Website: home-depot
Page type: customer-info-address
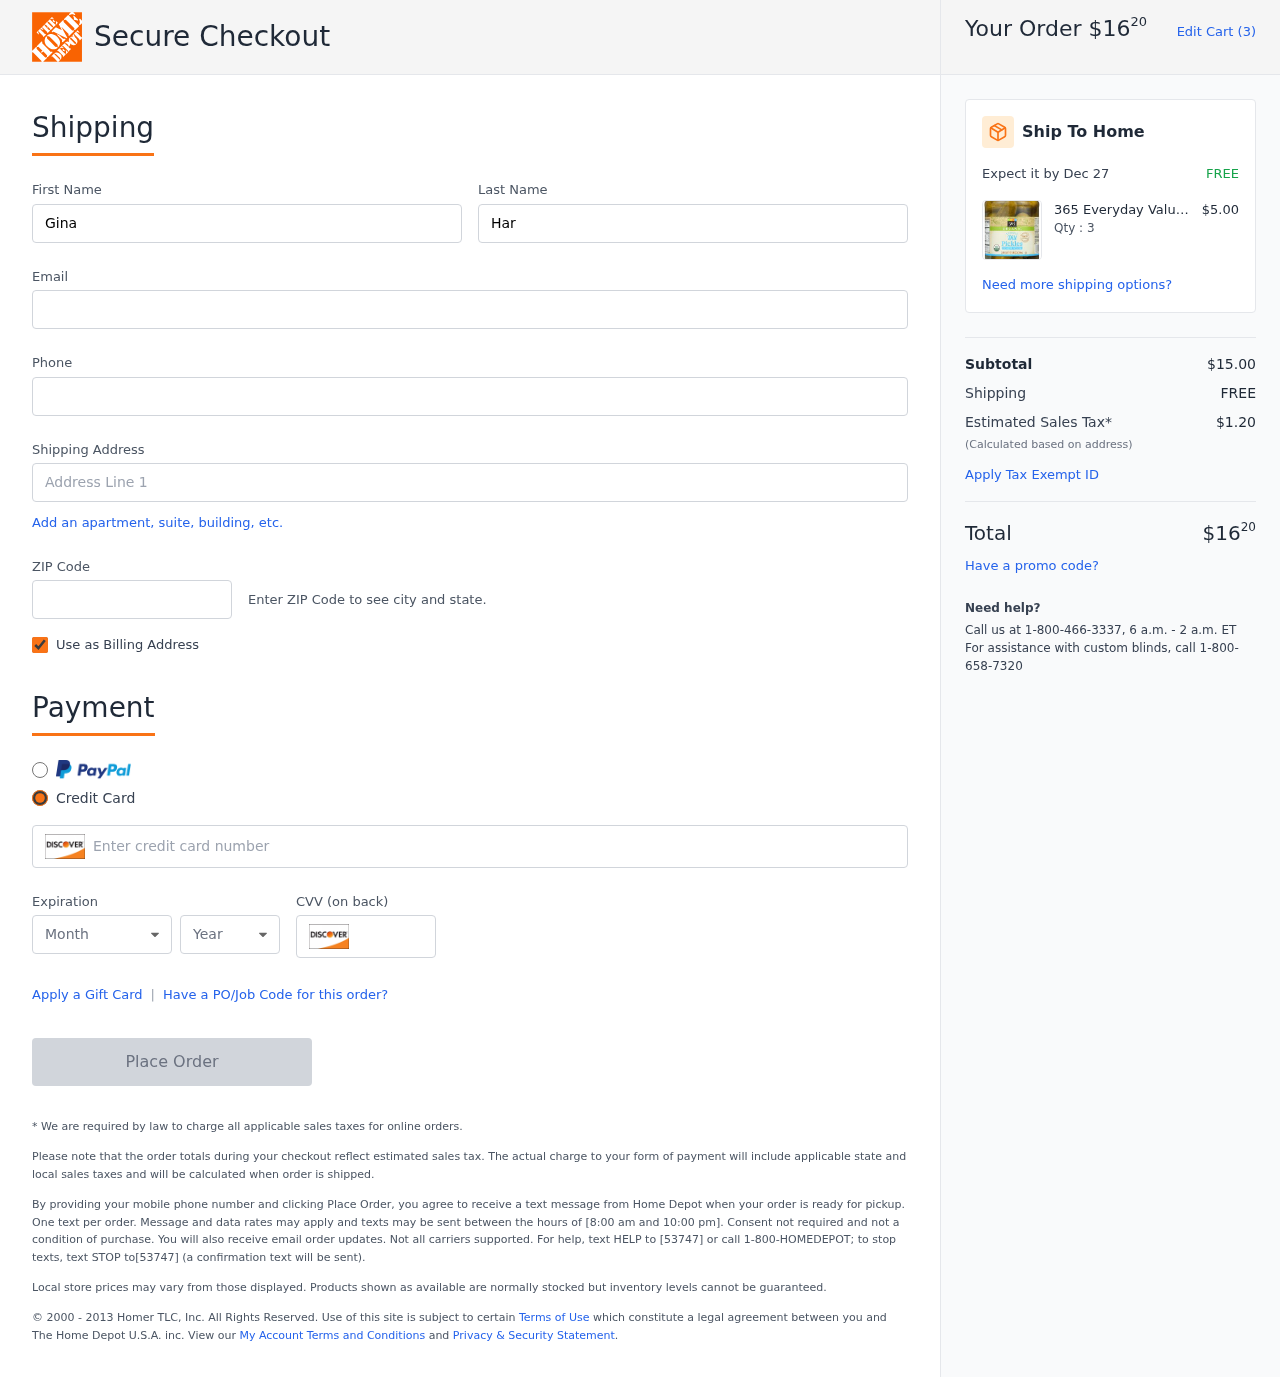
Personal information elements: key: PII_CARD_CVV
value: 171
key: PII_CARD_EXPIRY_MONTH
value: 01
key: PII_CARD_EXPIRY_YEAR
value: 28
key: PII_CARD_NUMBER
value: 6517 1858 1047 3647
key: PII_EMAIL
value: gina.harrison@yahoo.com
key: PII_FIRSTNAME
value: Gina
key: PII_LASTNAME
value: Harrison
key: PII_PHONE
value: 3165488078
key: PII_POSTCODE
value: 68777
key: PII_STREET
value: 7226 Gloria Mews Suite 770
Product elements: key: PRODUCT1_BRAND
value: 365 Everyday Value
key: PRODUCT1_NAME
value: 365 Everyday Value, Organic Dill Pickles, 24 fl oz
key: PRODUCT1_NAME
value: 365 Everyday Value, ...
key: PRODUCT1_PRICE
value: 5
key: PRODUCT1_QUANTITY
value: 3
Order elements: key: ORDER_TOTAL
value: $1620
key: ORDER_NUM_ITEMS
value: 3
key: ORDER_DELIVERY_DATE
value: Dec 27
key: ORDER_SUBTOTAL
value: $15.00
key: ORDER_SHIPPING_COST
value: FREE
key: ORDER_TAX
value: $1.20